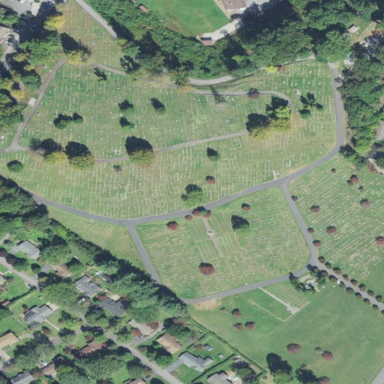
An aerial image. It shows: Cemetery.